Question: I am having this exact issue <URL>
Also mentioned here <URL>
I am writing an Excel 2010 plugin using Visual Studio Professional 2013. I've created a simple CustomTaskPane with a System.Windows.Forms.WebBrowser child filing it. The plugin works just fine and I am able to navigate inside the webbrowser by click and change the state of checkboxes.

When I click on an input textbox I get focus and I see the cursor blinking, but when I start typing the text is sent to Excel and written into a cell instead of the textbox inside the browser.
I add the custom taskpane when the ribbon loads.
'''
private void Ribbon_Load(object sender, RibbonUIEventArgs e)
{
TaskPaneView taskPaneView = new TaskPaneView();
Microsoft.Office.Tools.CustomTaskPane myTaskPane = Globals.ThisAddIn.CustomTaskPanes.Add(taskPaneView, "Title");
myTaskPane.Visible = true;
}
'''
When I click on the textbox then hit 'F6' it works correctly. The customtaskpane header darkens slightly and text is captured in the textbox.
How can i fix this issue so that when I click on the input textbox the text goes into the box instead of Excel?
If I add events on my TaskPaneView to track mouse enter and click they work, but only if I remove the web browser child. Meaning the web browser is somehow blocking these events and preventing the TaskPaneView from understanding it has focus. If I also added a textbox form control into the TaskPaneView along side the browser, the textbox works totally fine and the TaskPaneView understands it has focus and then the input text field inside the browser then starts works. If I call the focus method directly on the web browser, the TaskPaneView understands it has focus and everything works perfectly. So clearly the issue isn't really with the keyboard, but instead an issue of the TaskPaneView not being told it has focus when the browser is clicked on so the keystrokes go to the wrong area. If I can find a way to make TaskPaneView understand it has focus everythign should work.
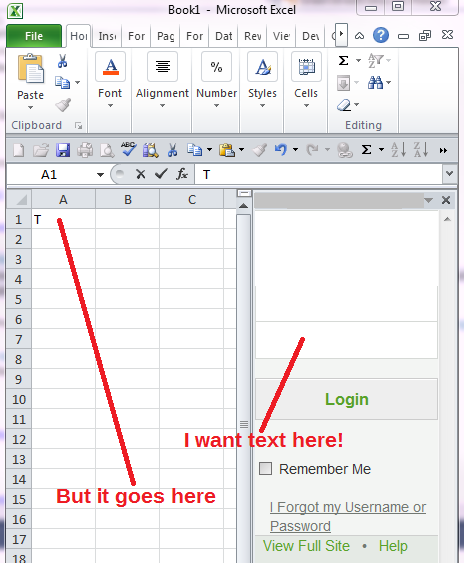
Answer: Ok I was able to fix the issue using the following code
'''
protected override void WndProc(ref Message m)
{
const int WM_PARENTNOTIFY = 528;
if(m.Msg == WM_PARENTNOTIFY && !this.Focused)
{
this.Focus();
}
base.WndProc(ref m);
}
'''
I added this function to my TaskPaneView which is simply a UserControl with that webbrowser child. I don't have a deep understanding of why or how this works, but basically I think what's happening is i'm intercepting WndProc which is some low-level function that process messages sent to the window. I use it to check to see if the message is 528, which I think means notifyParent. I don't know if this is exactly which message I should be listening for, but it seems to work.
Once I have the right message message I check to see if the TaskPaneView has focus and if not, I give it focus with the 'focus()' function. I did testing earlier that showed if I manually invoked 'focus' on the TaskPaneView everything worked fine. So if I don't have focus, then manually request focus and we are all good.
I would appreciate it if someone can provide a more detailed explaination as to why this works so I can understand it better, but at least I solved the problem. Thanks 'Jeremy Thompson' for getting me thinking about this issue in a new way.